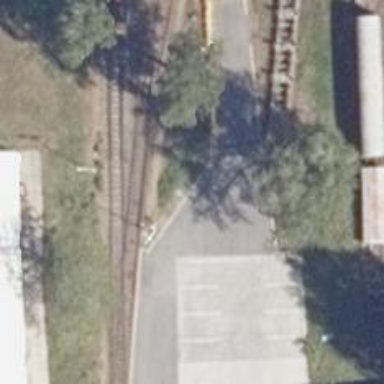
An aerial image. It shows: Railway switch.